Question: I am automating tests using Silk4J. For the <URL>.
The description of them is very similar and I'm trying to understand the differences.
What I found out so far:
-
This is how my tree looks like in SAP GUI (called a column tree):

This is the difference between name and header - in my case is just in the first column:
'''
Column name: ZMAPP_STEXT
Column header: HierarchyHeader
Column name: ORG_OBJID
Column header: ORG_OBJID
Column name: ORG_SHORT
Column header: ORG_SHORT
Column name: ORG_BEGDA
Column header: ORG_BEGDA
Column name: ORG_ENDDA
Column header: ORG_ENDDA
...
'''
I have tried:
- - <URL>
So, In which situation do I need which method? Does it depend on the tree type?
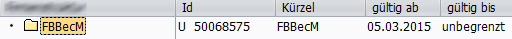
Answer: This answer is for Silk4J only, I have not tried to use the SAP scripting directly.
getColumnHeaders() returns a list of all columns which are theoretically available. Some of them may have been unselected by the user via column configuration. Even if unselected, this method returns all technical column names, not the human readable names displayed on the screen.

Some checkboxes in the column configuration dialog correspond to two columns in the tree. In the screenshot above, the checkbox at 'Gultigkeitszeitraum' triggered both 'ORG_BEGDA' and 'ORG_ENDDA' columns. So the number of columns in the tree is not 1:1 related to the number of checkboxes in the column configuration.
It is not possible for the user to remove the first column, reported as 'HierarchyHeader' by this method. There is no checkbox for it in the dialog.
Example column headers to compare with other methods:
'''
HierarchyHeader // this seems to be a fixed text for the first column
COL2 // here: ORG_OBJID for the Id column
COL3
COL4
COL5 // here: ORG_SHORT for the "Kurzel" column
...
COL14
'''
getColumnNames() returns a list of those columns currently displayed in the tree, i.e. selected by the user via the column configuration.
Important to know: the column names list is then padded to the left with 'null' items. You cannot call 'getColumnIndexFromName()' and 'getColumnTitleFromName()' with 'null' as parameter.
Example output:
'''
COL1 // corresponds to HierarchyHeader but is not the string "HierarchyHeader"
COL2 // here: ORG_OBJID
COL5 // here: ORG_SHORT
COL9 // here ORG_BEGDA
COL10 // here: ORG_ENDDA
null
...
null
'''
getColumnTitles() in Silk4J returns exactly the same result as 'getColumnHeaders()'. This is a bit odd, because the method 'getColumnTitleFromName()' returns the human readable text displayed on the screen, which suggests that 'getColumnTitles()' should do that as well.
This does not seem to be a bug in Silk4J, since it uses the correct property name to get it from the SAP scripting automation (decompiled JAR):